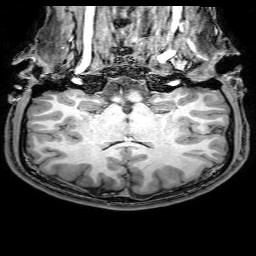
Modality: T1w
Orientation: sagittal
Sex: male
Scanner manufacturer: philips
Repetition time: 0.008184 s
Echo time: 0.00376 s